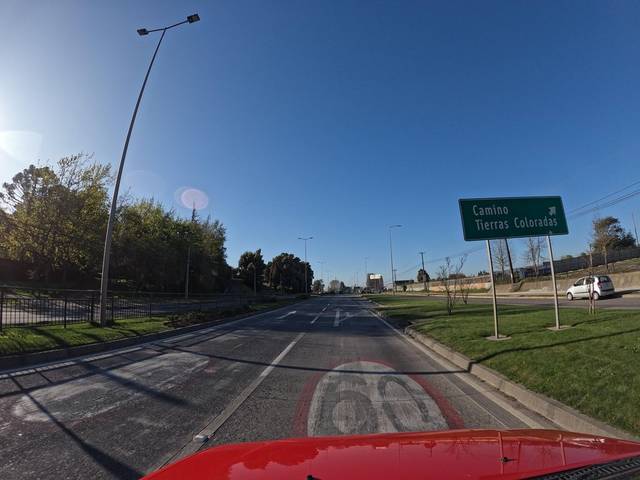
Region: Chile
Coordinates: -36.783, -73.059